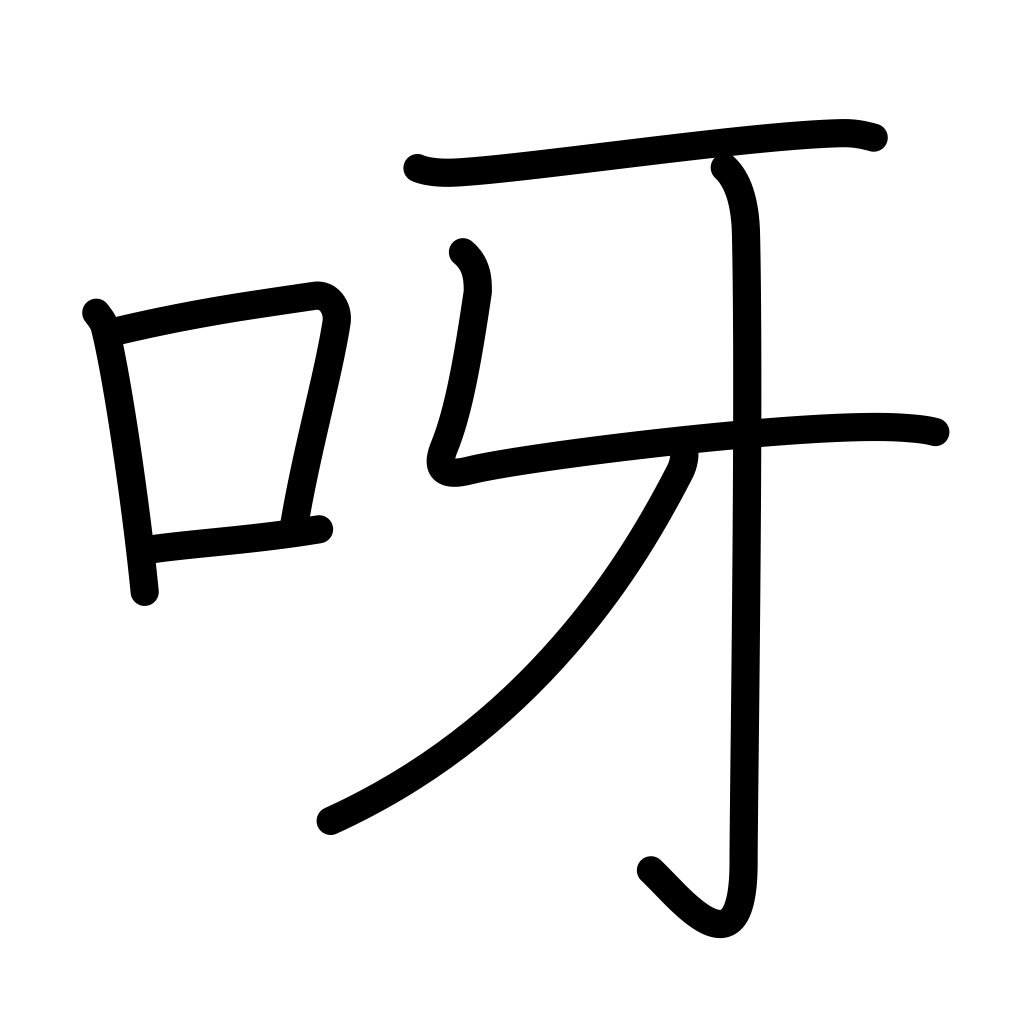
Meaning: open one's mouth, bare one's teeth, empty